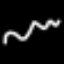
Label: squiggle